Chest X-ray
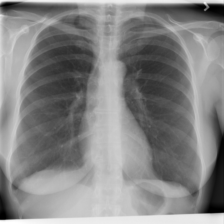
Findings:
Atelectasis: negative
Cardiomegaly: negative
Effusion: negative
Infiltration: negative
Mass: negative
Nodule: negative
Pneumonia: negative
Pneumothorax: positive
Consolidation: negative
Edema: negative
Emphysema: negative
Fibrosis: negative
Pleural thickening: negative
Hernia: negative